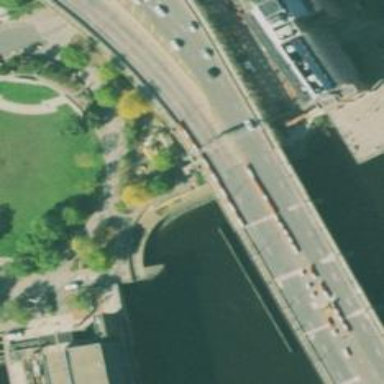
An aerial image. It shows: Dismantled steel girder truss swing bridge.